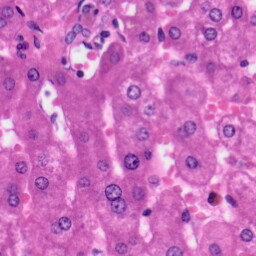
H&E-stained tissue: Liver